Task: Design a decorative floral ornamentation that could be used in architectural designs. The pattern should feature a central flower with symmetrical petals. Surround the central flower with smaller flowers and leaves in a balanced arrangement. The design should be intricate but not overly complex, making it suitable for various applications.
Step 1176:
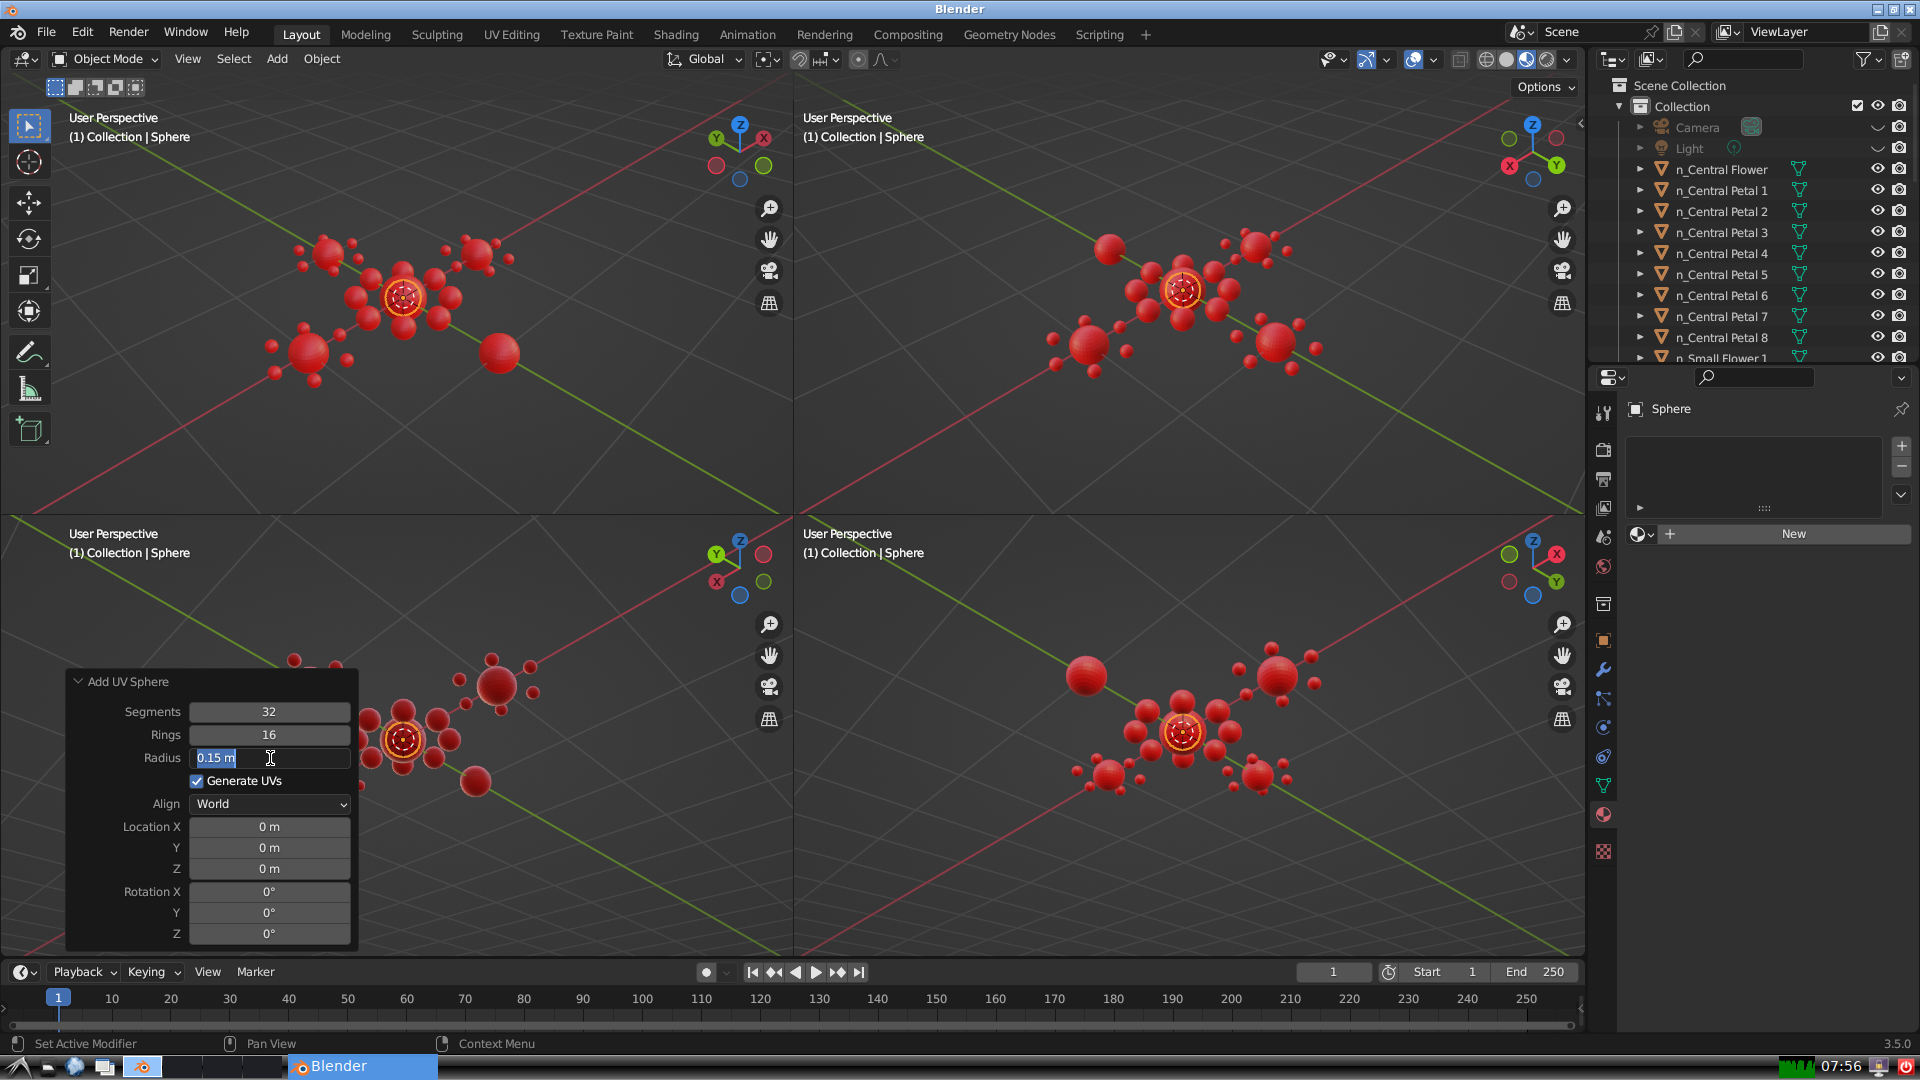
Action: input_text: 0.05